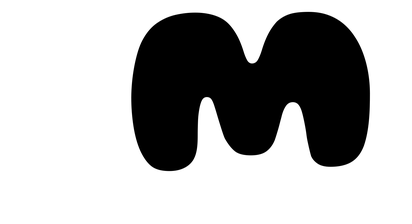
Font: Gluten_ExtraBold